Current action and preconditions to check: trajectory_clear

Your task: For each precondition in the list above, predict whether it will hold at this action.

Consider the current scene as observed from the mobile robot's camera, and analyze the predicted future states of all dynamic agents (e.g., people, animals, vehicles, or any moving entities) within the NEXT SECOND.

IMPORTANT: Only answer "very likely" if you are absolutely certain—based on strong, clear evidence—that a dynamic agent will violate the precondition in the predicted future state. Do NOT answer "very likely" for unlikely, ambiguous, or low-probability risks.

Ask yourself for each precondition: Is there a high probability, with clear and convincing evidence, that the predicted future states of any dynamic agent will interfere with the predicted future state of the currently executing action within the NEXT SECOND, causing that precondition to fail?

Assess the risk level based on these predictions. Use "likely" or "very likely" if motions create a clear risk of interference.

Use "neutral" or "improbable" if agents are nearby but their predicted paths are clearly diverging or non-conflicting.

Failure Risk Categories: "very improbable", "improbable", "neutral", "likely", "very likely"

Answer Format: Output ONLY the probability_of_failure value from these categories: "very improbable", "improbable", "neutral", "likely", "very likely"

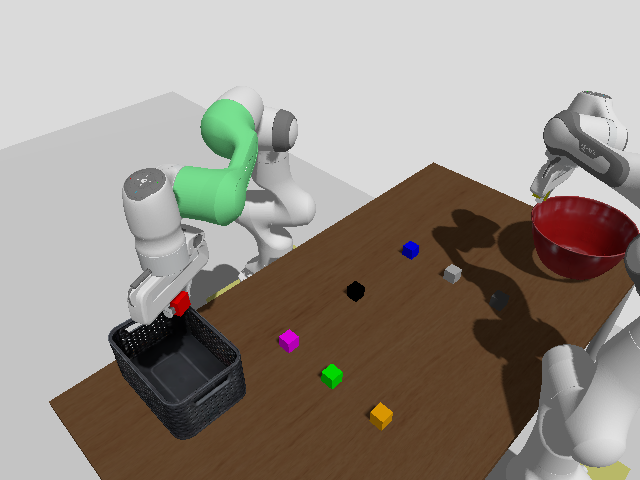

Answer: very improbable